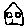
Label: house